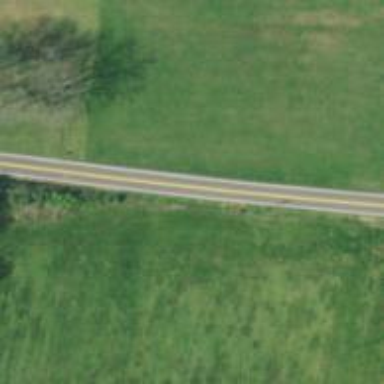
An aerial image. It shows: Secondary road.